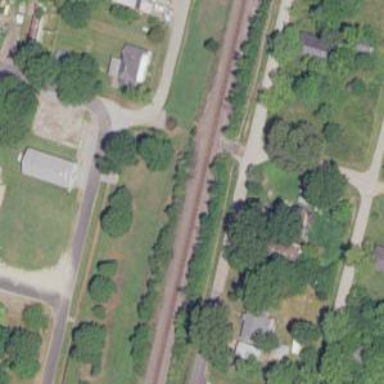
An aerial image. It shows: Railway track.